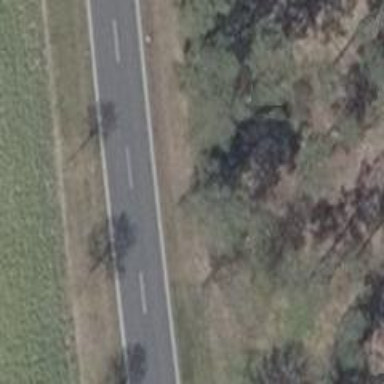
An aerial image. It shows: Secondary road with asphalt surface.